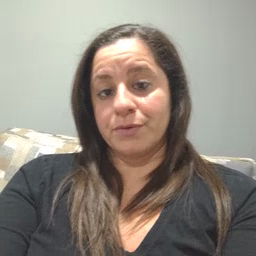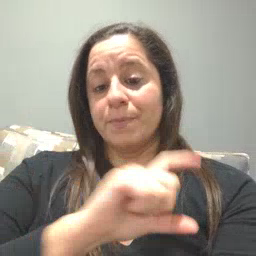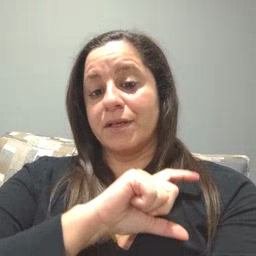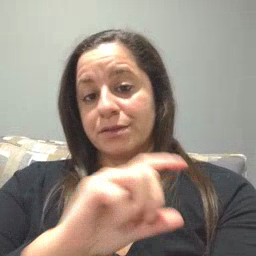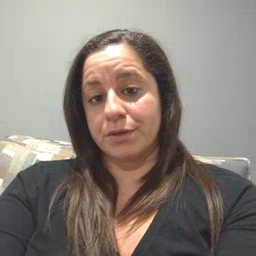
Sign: police